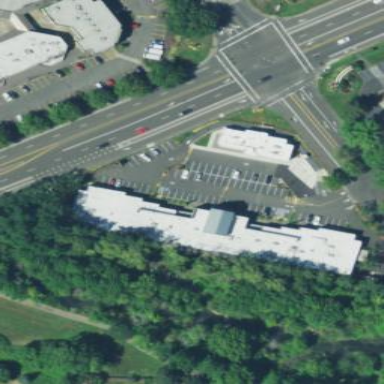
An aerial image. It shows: Retail area.